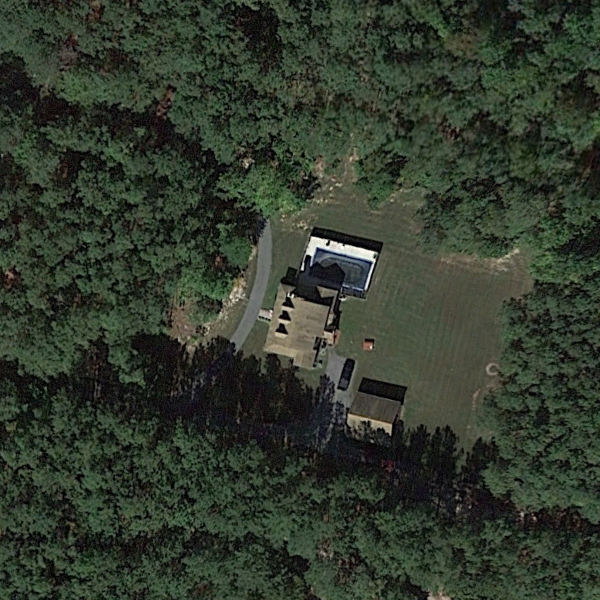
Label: SparseResidential